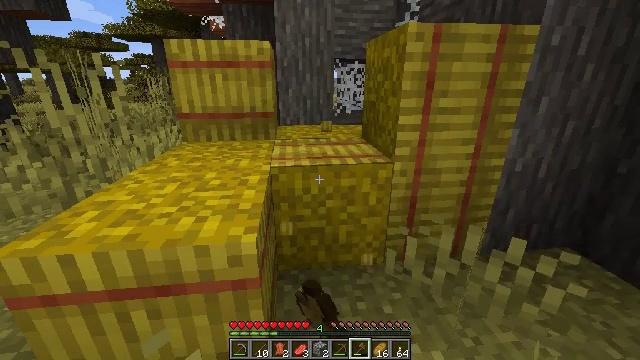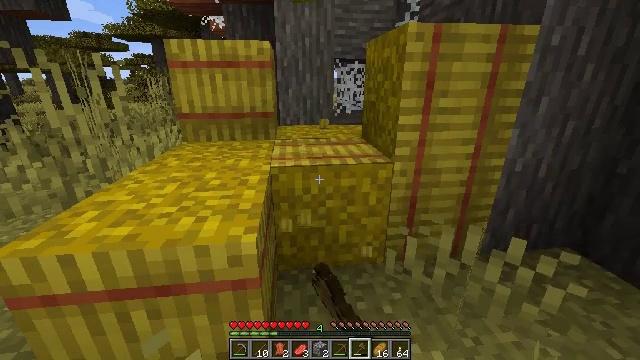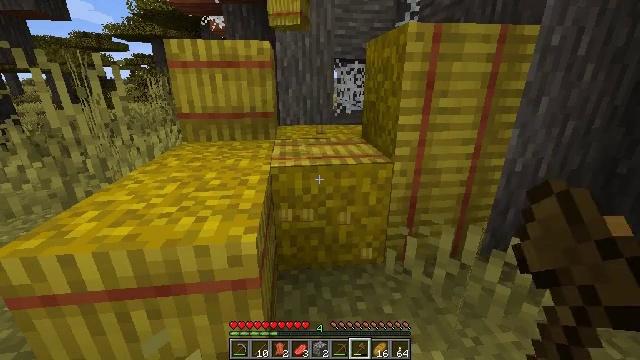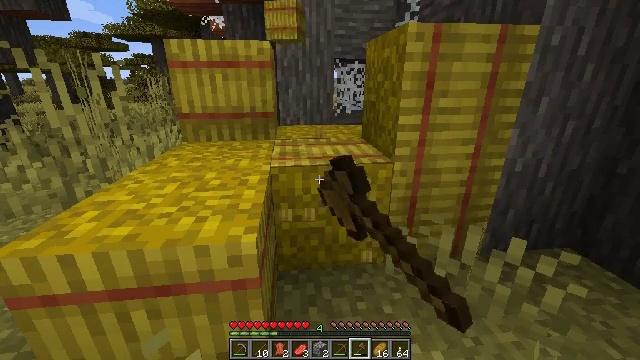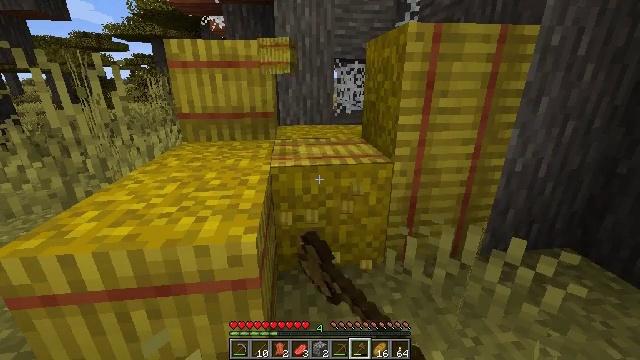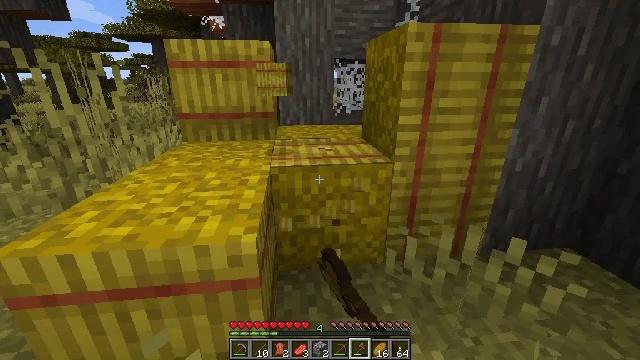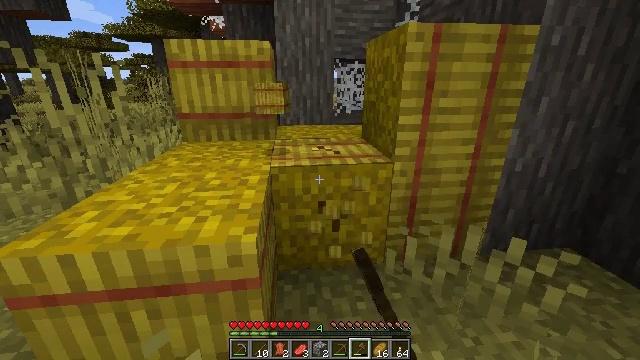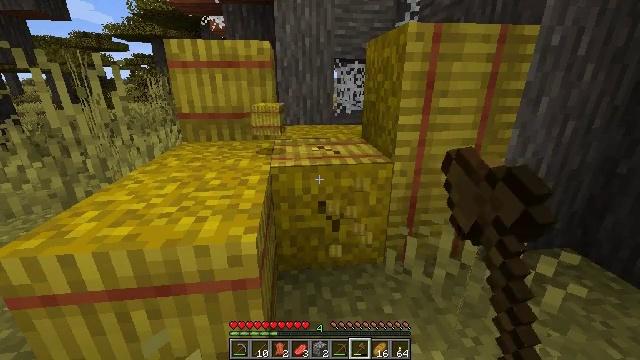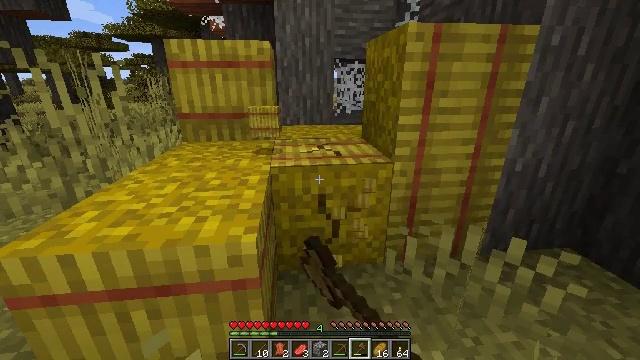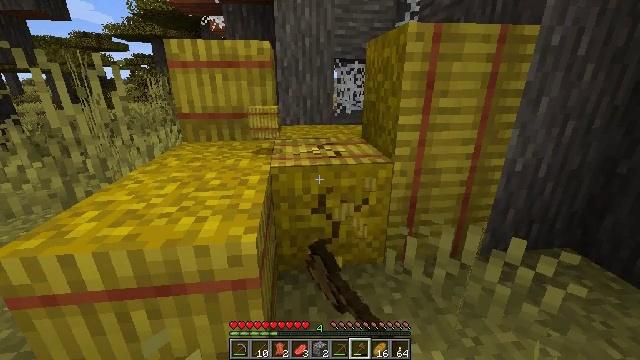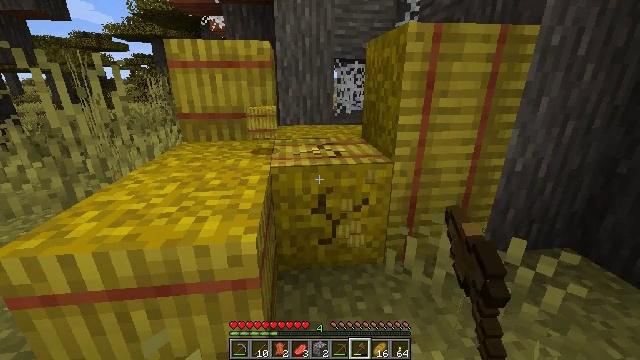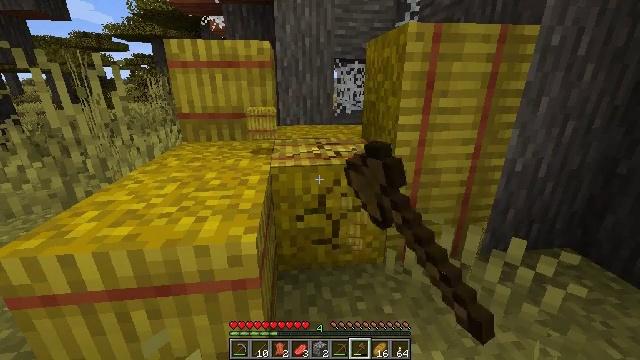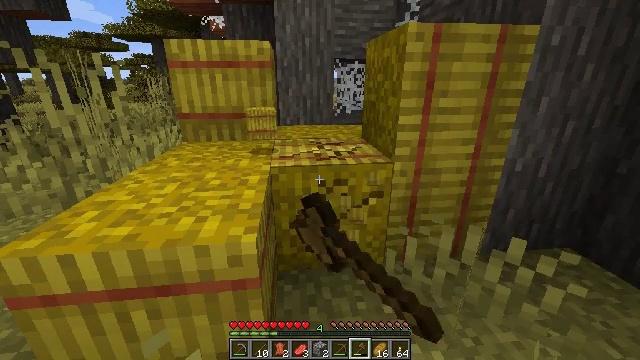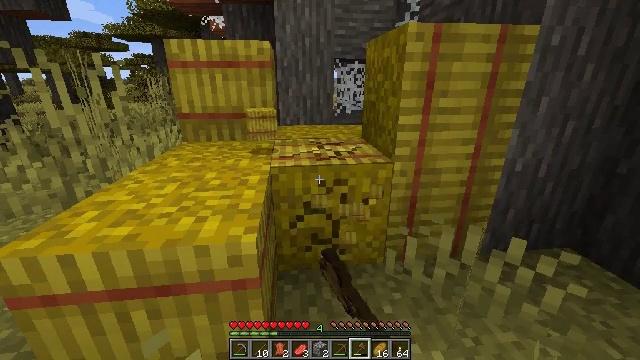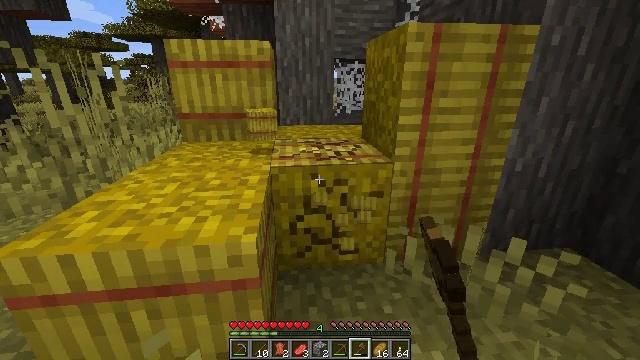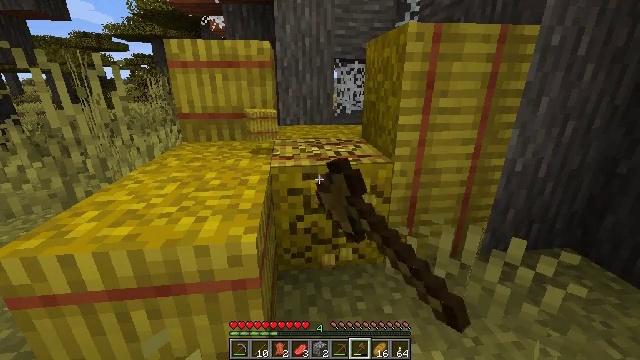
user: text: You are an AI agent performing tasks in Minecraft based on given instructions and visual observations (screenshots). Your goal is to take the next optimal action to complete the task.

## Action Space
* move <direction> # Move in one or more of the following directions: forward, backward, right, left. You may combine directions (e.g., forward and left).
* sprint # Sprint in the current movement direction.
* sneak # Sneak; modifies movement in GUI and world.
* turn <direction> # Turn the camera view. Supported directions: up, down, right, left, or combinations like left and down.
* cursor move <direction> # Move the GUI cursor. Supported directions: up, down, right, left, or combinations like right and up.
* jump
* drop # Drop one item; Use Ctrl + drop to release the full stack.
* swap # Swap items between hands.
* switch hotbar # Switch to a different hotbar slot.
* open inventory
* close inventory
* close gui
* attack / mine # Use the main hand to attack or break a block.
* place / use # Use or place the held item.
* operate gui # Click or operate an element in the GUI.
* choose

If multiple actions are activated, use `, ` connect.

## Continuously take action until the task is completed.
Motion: motion action
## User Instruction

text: Mine a hay block from the field.
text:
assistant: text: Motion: attack / mine
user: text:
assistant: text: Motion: attack / mine
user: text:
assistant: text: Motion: attack / mine
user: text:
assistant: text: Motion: attack / mine
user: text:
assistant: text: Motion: attack / mine
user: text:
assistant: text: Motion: attack / mine
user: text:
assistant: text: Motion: attack / mine
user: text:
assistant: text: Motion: attack / mine
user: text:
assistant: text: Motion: attack / mine
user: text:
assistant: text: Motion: attack / mine
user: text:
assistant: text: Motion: attack / mine
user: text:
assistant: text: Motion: attack / mine
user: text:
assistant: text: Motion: attack / mine
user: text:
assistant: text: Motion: attack / mine
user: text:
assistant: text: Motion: attack / mine
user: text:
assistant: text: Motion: attack / mine
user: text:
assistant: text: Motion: attack / mine
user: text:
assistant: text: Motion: move forward, attack / mine
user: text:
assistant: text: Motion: move forward, attack / mine
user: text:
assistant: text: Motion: move forward, attack / mine
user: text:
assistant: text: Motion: move forward, attack / mine
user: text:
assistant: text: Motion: attack / mine
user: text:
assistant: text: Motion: attack / mine
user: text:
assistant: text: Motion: attack / mine
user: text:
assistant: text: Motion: attack / mine
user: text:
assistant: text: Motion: attack / mine
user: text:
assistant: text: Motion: attack / mine
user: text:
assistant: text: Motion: attack / mine
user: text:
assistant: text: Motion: attack / mine
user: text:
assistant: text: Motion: attack / mine